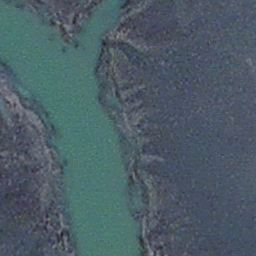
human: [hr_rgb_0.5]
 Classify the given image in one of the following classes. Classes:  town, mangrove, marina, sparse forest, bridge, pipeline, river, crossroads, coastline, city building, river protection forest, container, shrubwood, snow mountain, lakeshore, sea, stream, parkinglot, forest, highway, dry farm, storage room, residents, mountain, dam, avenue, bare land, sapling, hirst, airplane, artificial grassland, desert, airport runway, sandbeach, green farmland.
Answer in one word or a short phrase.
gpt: stream